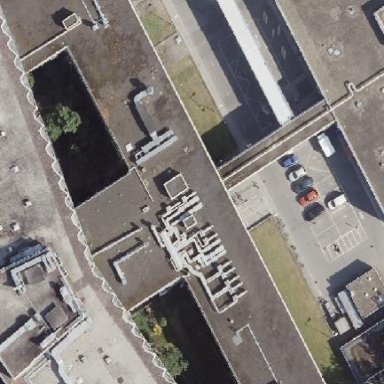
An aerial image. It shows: Part of building.